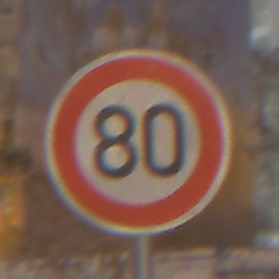
Verkehrszeichen: Geschwindigkeit80
Umgebung: Outdoor, Urban
Tageszeit: Night
Wetter: Overcast
Licht: Artificial
Jahreszeit: Winter
Kontrast: MediumContrast